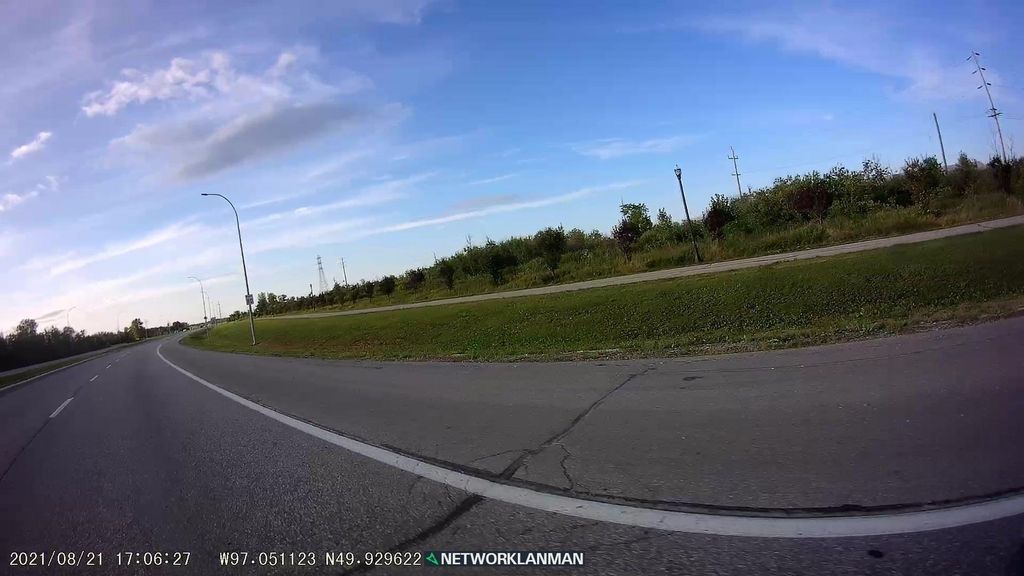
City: winnipeg